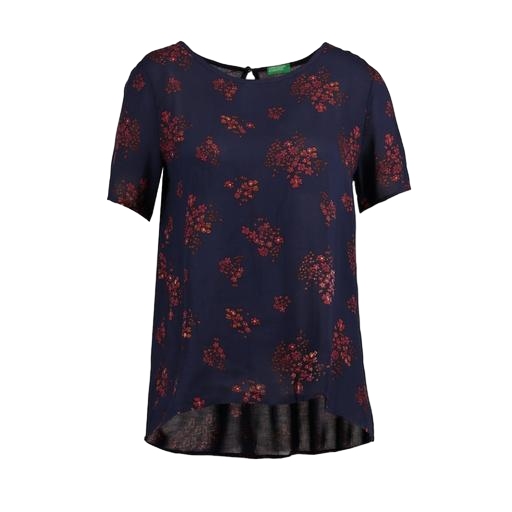
black petite printed high-low top only macy, blue navy red cherry print tee, blue printed contrast t-shirt only macy, white background